Interaction volume radius: 5 \u00c5
Interaction volume height: 20 \u00c5
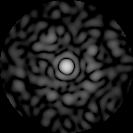
Disorder parameter: 0.816